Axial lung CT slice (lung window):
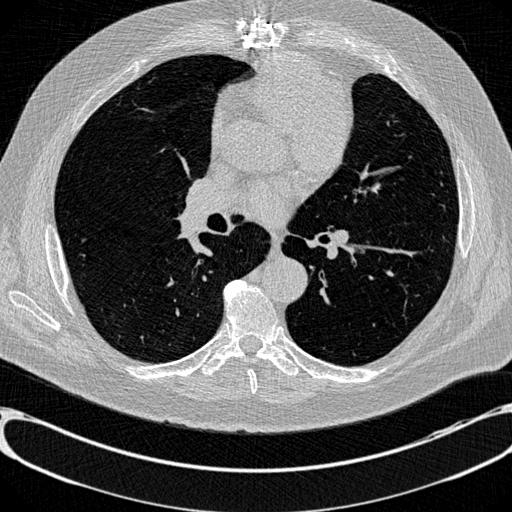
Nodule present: no